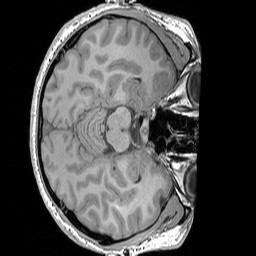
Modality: T1w
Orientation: axial
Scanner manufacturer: siemens
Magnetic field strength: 3 T
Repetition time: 1.83 s
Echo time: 0.00303 s